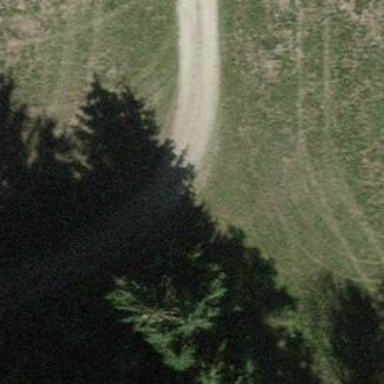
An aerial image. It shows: Unpaved track road.